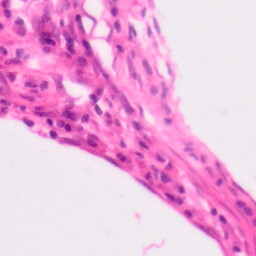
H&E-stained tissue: Colon